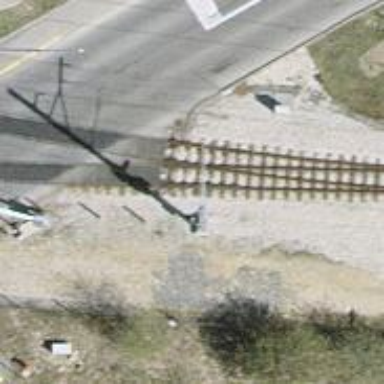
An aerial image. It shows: Narrow-gauge railway siding with electrified contact lines. It consists of one track.